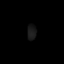
Tissue: lung
Cell type: Epithelial cells
Senescence score: 0.5565
Nuclear area (px): 132
Mean DAPI intensity: 25.705